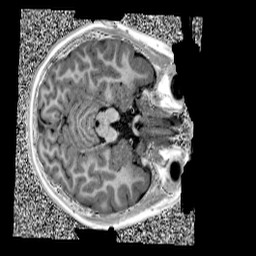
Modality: UNIT1
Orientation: axial
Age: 9
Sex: female
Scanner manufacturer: siemens
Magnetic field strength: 3 T
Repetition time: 4 s
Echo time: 0.00299 s